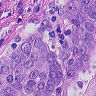
Metastatic tissue present: yes